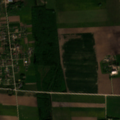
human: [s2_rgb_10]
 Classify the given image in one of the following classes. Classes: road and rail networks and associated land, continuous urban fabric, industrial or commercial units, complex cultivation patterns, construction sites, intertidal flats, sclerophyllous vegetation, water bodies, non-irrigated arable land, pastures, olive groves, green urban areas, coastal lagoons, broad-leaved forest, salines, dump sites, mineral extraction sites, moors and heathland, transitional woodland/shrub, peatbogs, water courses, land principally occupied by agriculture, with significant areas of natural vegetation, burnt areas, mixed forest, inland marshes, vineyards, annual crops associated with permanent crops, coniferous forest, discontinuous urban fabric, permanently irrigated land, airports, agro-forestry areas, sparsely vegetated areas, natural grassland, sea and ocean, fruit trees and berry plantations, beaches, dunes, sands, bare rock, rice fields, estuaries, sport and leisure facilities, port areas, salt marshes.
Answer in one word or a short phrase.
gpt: discontinuous urban fabric, non-irrigated arable land, complex cultivation patterns, broad-leaved forest